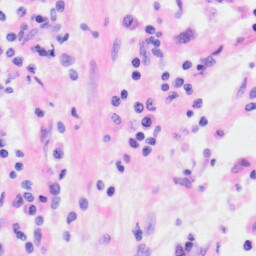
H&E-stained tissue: Kidney